Question: What i wanted is after binding combobox, the first item ( first item will be always header like 'Select Item') need to be in selected style, means the blue back color and typing will overwrite that item (autocomplete starts then).
dropdownstyle is dropdown so that user can type inside combobox.
Wanted like this
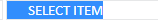
Answer: When the combobox gets focus the text will be selected automatically.
If you want the combobox to get focus right after the binding you can use
'''
ComboBox1.DataSource = oDataSource
ComboBox1.Focus()
'''